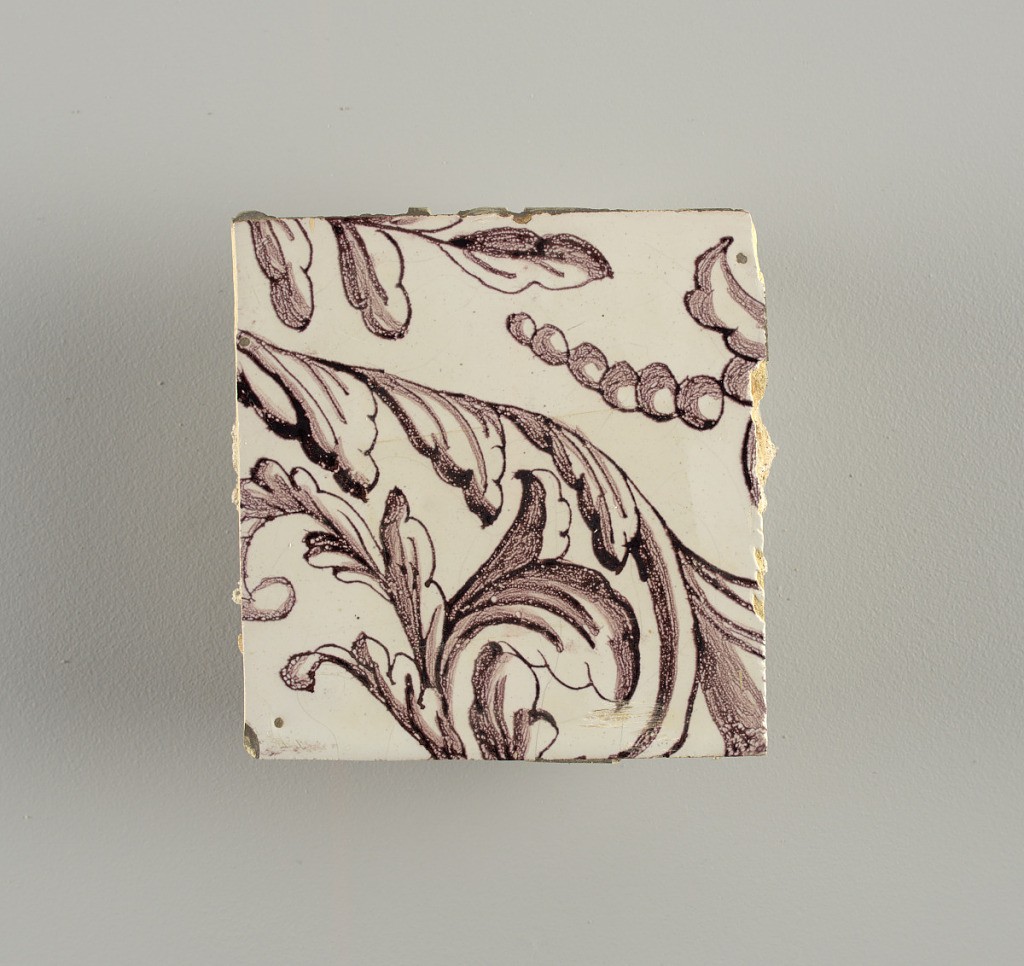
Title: Wall facing
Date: ca. 1725
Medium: Tin-glazed earthenware, underglaze
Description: Horizontal rectangle.  Thirty-seven tiles wide and twenty-one high with opening for door or window nineteen and one-half tiles high and twelve wide.  To left and right of opening, centered canopy above. Left, woman representing Hope, right, a sculputure urn.  Centered above opening, a mascaron.  Arabesque design of foliage.